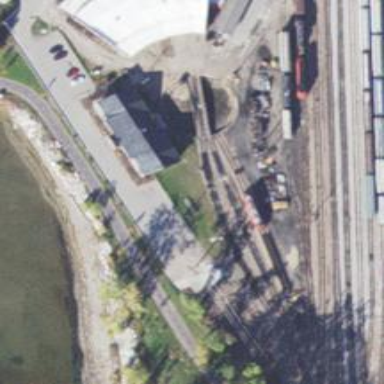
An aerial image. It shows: Railway yard.